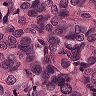
Metastatic tissue present: yes